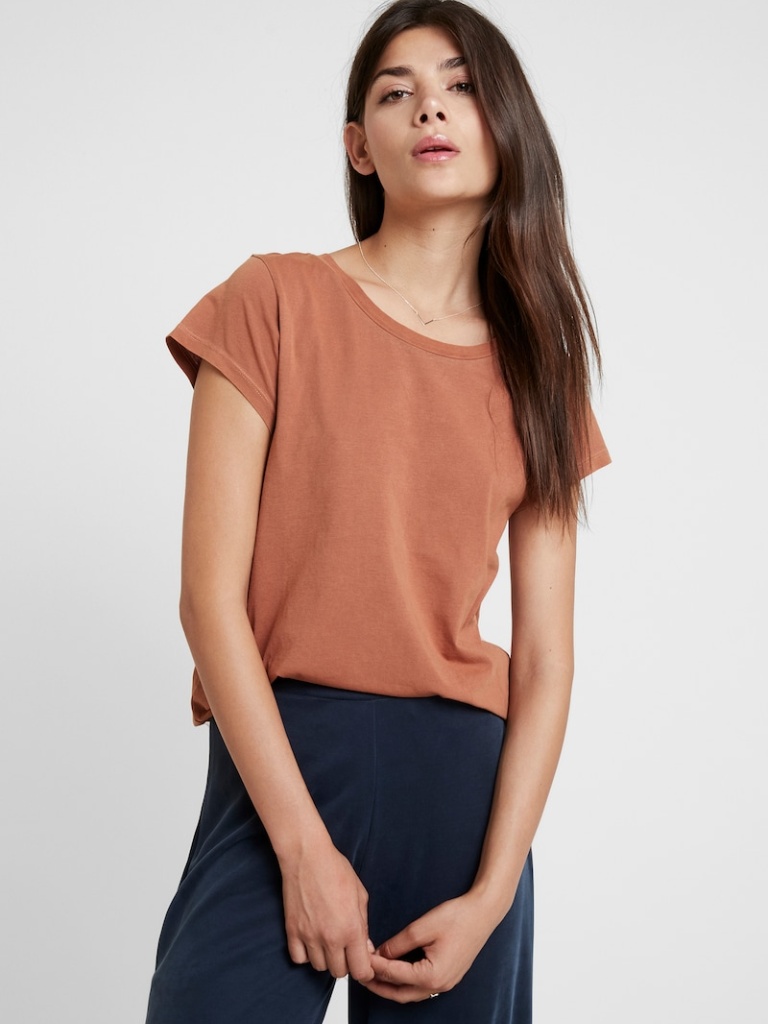
cotton relaxed short sleeve hip length French Tucked crew t-shirt